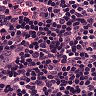
Metastatic tissue present: no